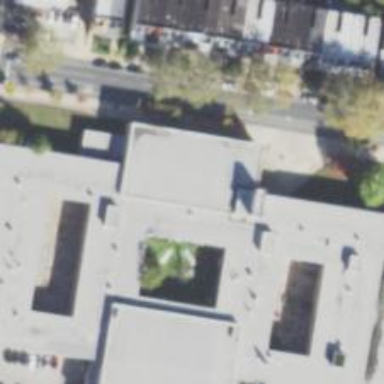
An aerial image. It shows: School.